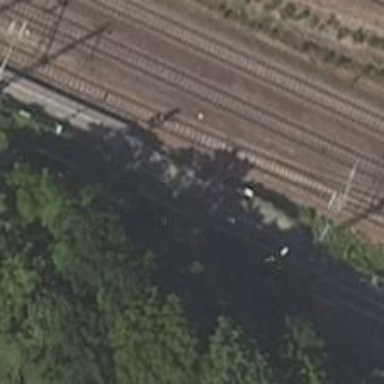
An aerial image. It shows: Railway switch.